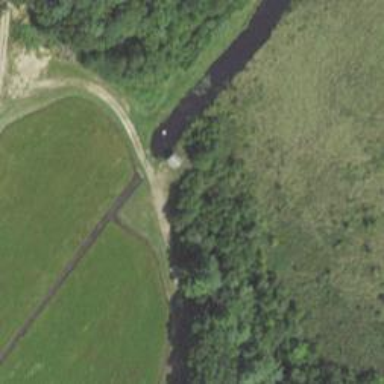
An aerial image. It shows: Culvert tunnel crossing over canal.